Question: I have three tables, I've stripped out the information that is needless for my question so it is why they seem bare and pointless.
'''
SessionId (int) PK
'''
'''
AnswerId (int) PK
AnswerDetail (varchar)
QuestionNumber (int)
IsCorrect (bit, null)
'''
'''
SessionAnswerId (int) PK
QuestionNumber (int)
SessionId (int) FK
AnswerId (int) FK
'''
Imagine there are 10 questions, I want to have a row for each 'Session', and then each question and answer all in the same row. I.e. For each 'Session' it should show me each question number and that session's answer.
Unfortunately, I haven't written SQL directly for a few years so I'm having a bit of difficulty getting it back up to scratch. I've so far managed to show this data, but it gives a new row for every answer that is provided by a session.
'''
SELECT dbo.Sessions.SessionId, dbo.Answers.IsCorrect, dbo.Answers.QuestionNumber
FROM dbo.Answers INNER JOIN
dbo.SessionAnswers ON dbo.Answers.AnswerId = dbo.SessionAnswers.Answer_AnswerId INNER JOIN
dbo.Sessions ON dbo.SessionAnswers.Session_SessionId = dbo.Sessions.SessionId
'''
What should I be looking at to satisfy my aim? I'm not sure how to iterate through each 'SessionAnswer' here
This is what I currently see::
But what I want to see is:
'''
SessionId | Date | QuestionNumber1 | IsCorrect | QuestionNumber2 | IsCorrect
------------------------------------------------------------------------------
1 | Date | AnswerDetail1 | IsCorrect1 | AnswerDetail2 | IsCorrect2
'''
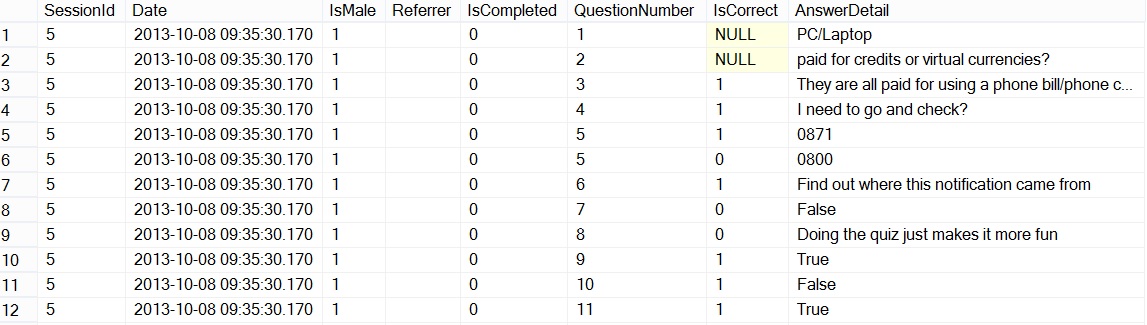
Answer: Ah... now I understand. You need to perform a join, like you suspect, but you need to include the question number in the join. Then you need to repeat the join 10 times, once for each question. It's essential to use table aliases since you will be joining to the same two tables 10 times - you will need to be able to differentiate between each join.
'''
SELECT S.SessionId
, A1.AnswerDetail AS AnswerDetail1
, A1.IsCorrect AS IsCorrect1
, A2.AnswerDetail AS AnswerDetail2
, A2.IsCorrect AS IsCorrect2
, A3.AnswerDetail AS AnswerDetail2
, A3.IsCorrect AS IsCorrect2
-- ...
FROM Sessions AS S
-- Question 1
INNER JOIN SessionAnswers AS SA1
ON SA1.SessionId = S.SessionId
AND SA1.QuestionNumber = 1
INNER JOIN Answers AS A1
ON A.AnswerId = SA1.AnswerId
-- Question 2
INNER JOIN SessionAnswers AS SA2
ON SA2.SessionId = S.SessionId
AND SA2.QuestionNumber = 2
INNER JOIN Answers AS A2
ON A.AnswerId = SA2.AnswerId
-- Question 3
INNER JOIN SessionAnswers AS SA3
ON SA3.SessionId = S.SessionId
AND SA3.QuestionNumber = 3
INNER JOIN Answers AS A3
ON A.AnswerId = SA3.AnswerId
-- ...
'''